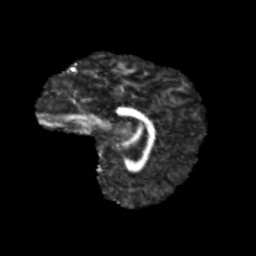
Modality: FA
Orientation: sagittal
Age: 11
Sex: female
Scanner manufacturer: siemens
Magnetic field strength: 3 T
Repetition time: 3.8 s
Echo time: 0.07 s